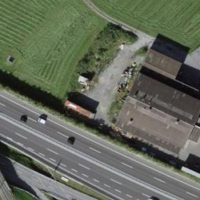
EUNIS habitat code: 57
Species observed at this site:
Milvus migrans